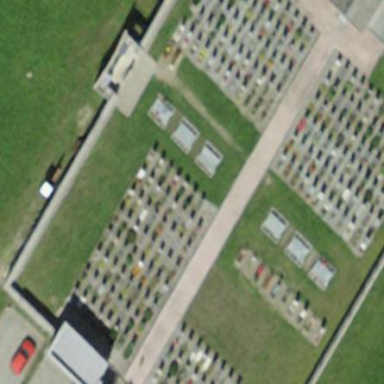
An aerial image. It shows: Cemetery.